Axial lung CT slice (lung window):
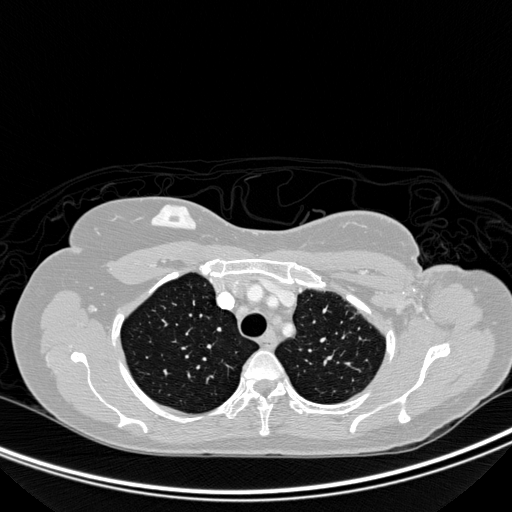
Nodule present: no